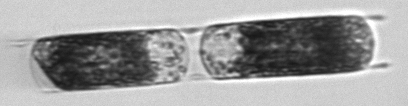
Label: Hemiaulus